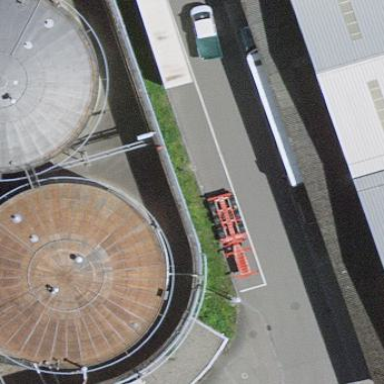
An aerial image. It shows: Building with storage tank.